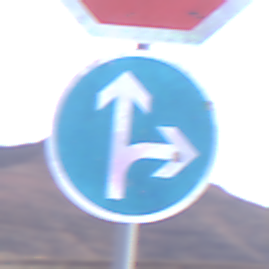
Verkehrszeichen: VorgeschriebeneFahrtrichtungGeradeausOderRechts
Zusatzzeichen oben: Stop
Umgebung: Outdoor, Nature
Tageszeit: Dusk
Wetter: Clear
Licht: Natural
Jahreszeit: NotSpecified
Kontrast: LowContrast